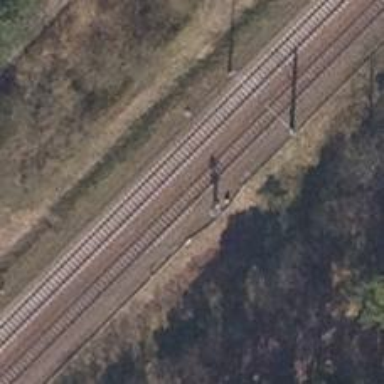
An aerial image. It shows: Railway signal.